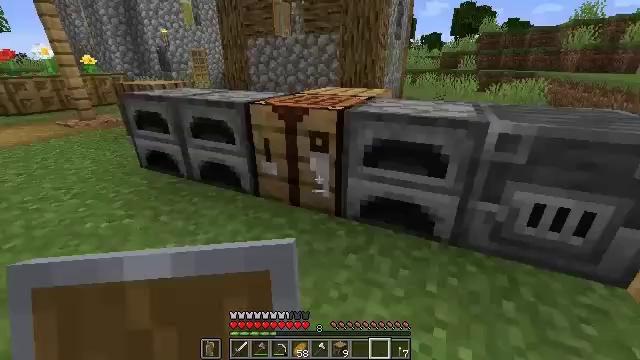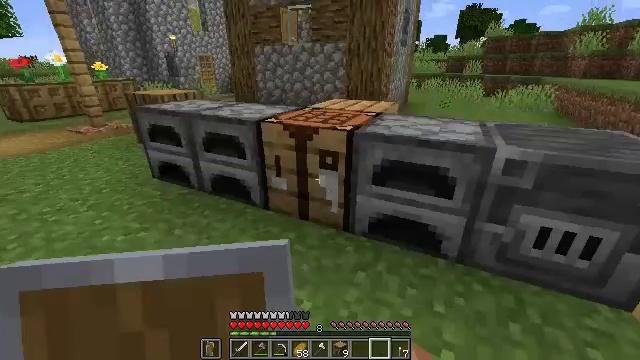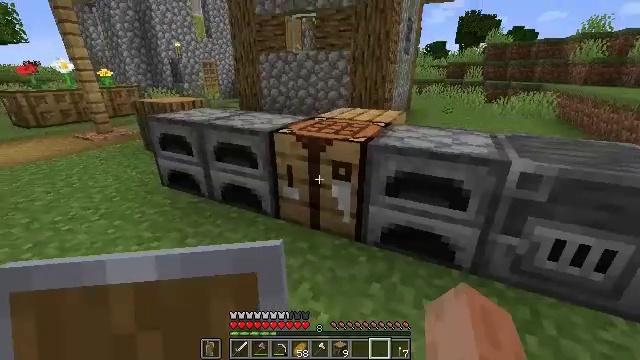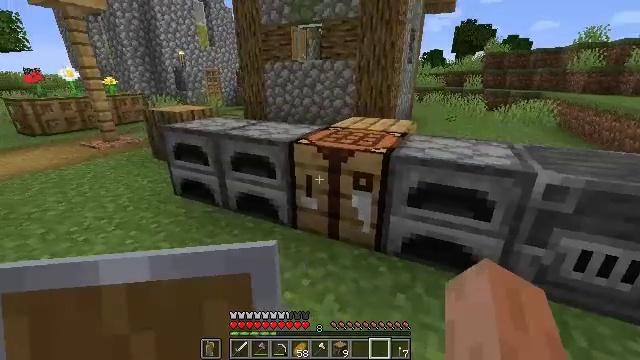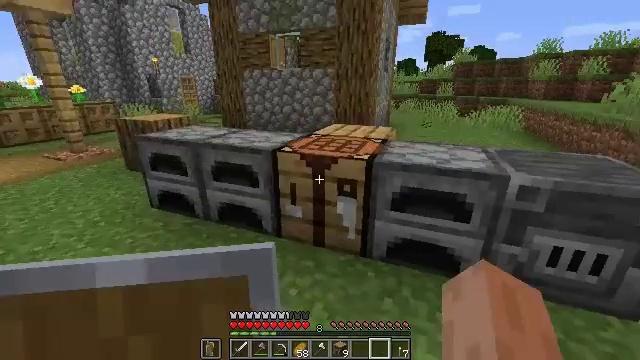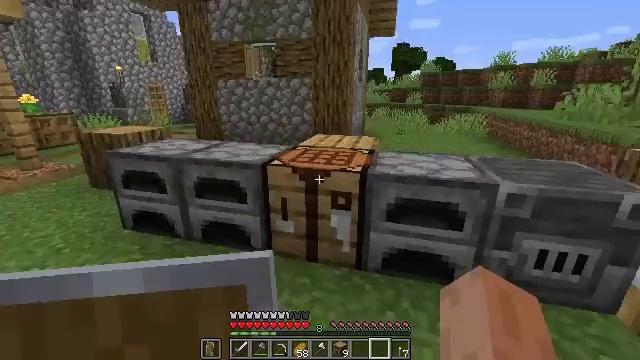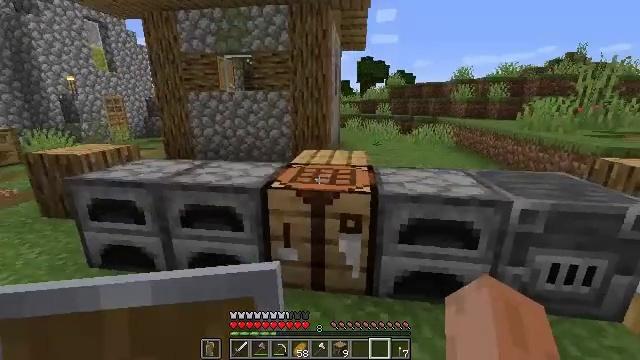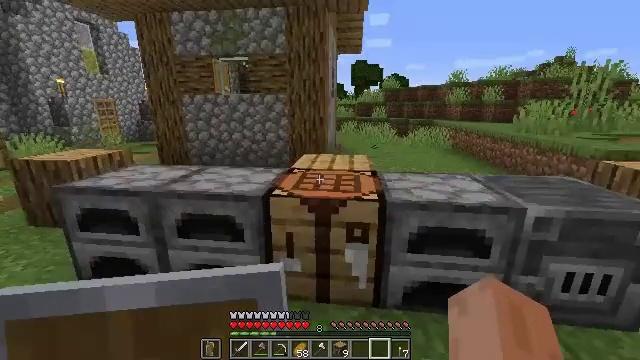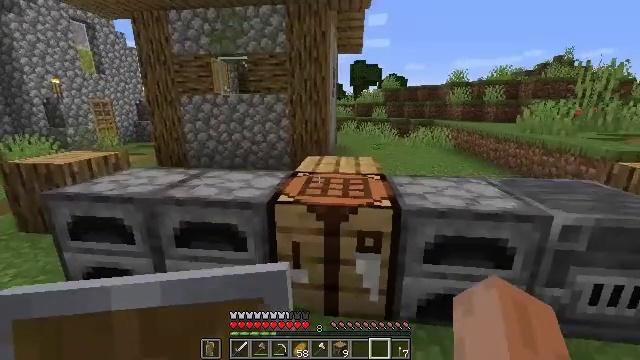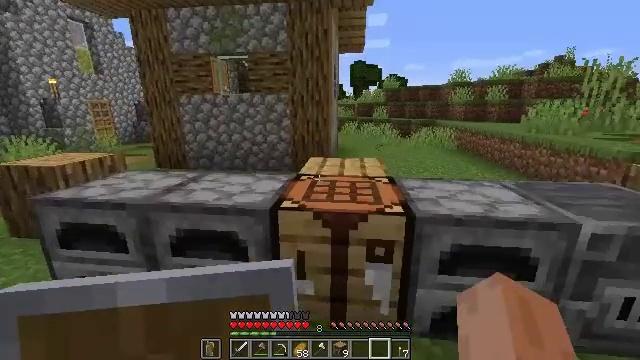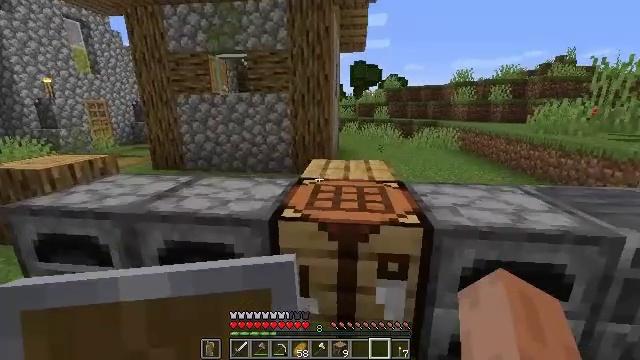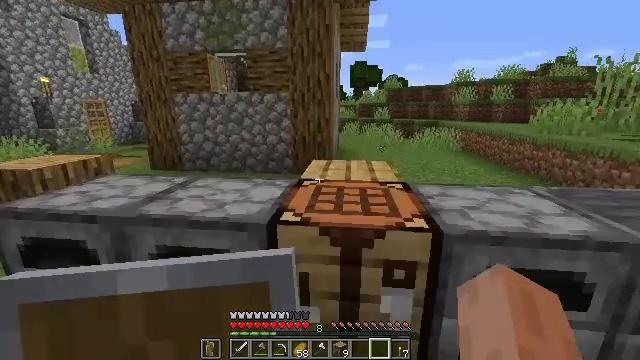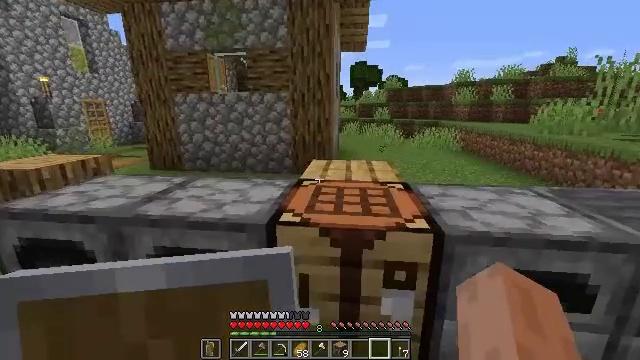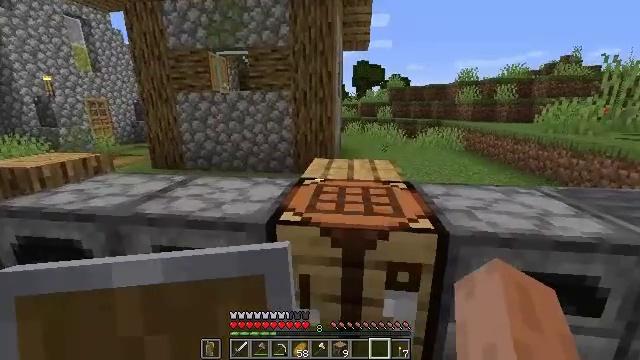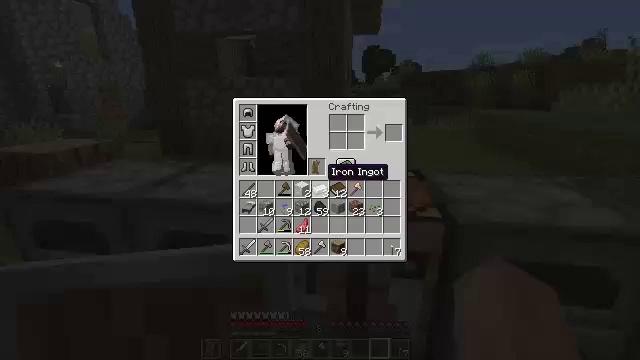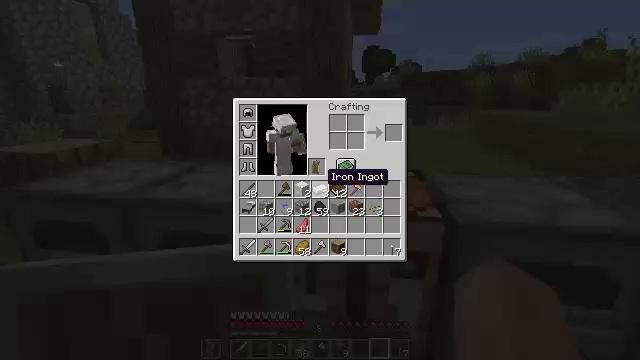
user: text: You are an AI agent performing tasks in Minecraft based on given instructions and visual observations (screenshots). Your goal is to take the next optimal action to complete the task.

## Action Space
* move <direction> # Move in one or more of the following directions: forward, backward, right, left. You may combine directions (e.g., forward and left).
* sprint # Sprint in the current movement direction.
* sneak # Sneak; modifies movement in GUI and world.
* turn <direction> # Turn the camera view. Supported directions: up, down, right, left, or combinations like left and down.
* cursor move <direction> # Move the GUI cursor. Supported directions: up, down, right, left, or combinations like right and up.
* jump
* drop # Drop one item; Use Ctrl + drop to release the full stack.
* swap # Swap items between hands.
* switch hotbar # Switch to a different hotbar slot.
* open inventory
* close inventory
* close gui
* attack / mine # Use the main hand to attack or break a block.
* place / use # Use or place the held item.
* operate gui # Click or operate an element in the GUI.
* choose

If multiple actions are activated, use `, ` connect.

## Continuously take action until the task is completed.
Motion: motion action
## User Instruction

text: Chop down the oak log.
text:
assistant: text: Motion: move left
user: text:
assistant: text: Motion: move left
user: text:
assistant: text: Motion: move left, turn up
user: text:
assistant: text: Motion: move forward and move left, turn right and up
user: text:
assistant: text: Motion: move forward and move left, turn right and up
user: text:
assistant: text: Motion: move forward and move left, turn right and up
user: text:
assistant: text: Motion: move forward, turn right
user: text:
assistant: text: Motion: move forward
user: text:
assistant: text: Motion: move forward
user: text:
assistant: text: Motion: no_op
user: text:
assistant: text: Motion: no_op
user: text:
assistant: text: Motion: no_op
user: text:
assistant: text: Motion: no_op
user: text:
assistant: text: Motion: turn left and down, open inventory
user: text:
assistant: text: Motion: open inventory
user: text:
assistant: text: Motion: cursor move right and down
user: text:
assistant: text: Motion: cursor move right and down
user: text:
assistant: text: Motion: cursor move right and down
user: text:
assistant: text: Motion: cursor move right and down
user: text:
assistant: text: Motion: cursor move right and down
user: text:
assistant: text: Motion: no_op
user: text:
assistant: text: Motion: no_op
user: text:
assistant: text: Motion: no_op
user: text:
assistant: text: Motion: cursor move left and up
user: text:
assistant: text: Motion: cursor move left and up
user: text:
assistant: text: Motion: cursor move left
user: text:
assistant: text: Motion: cursor move left
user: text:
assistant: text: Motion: no_op
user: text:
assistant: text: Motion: no_op
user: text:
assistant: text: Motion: no_op